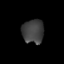
Tissue: lung
Cell type: Epithelial cells
Senescence score: 0.2316
Nuclear area (px): 507
Mean DAPI intensity: 64.746